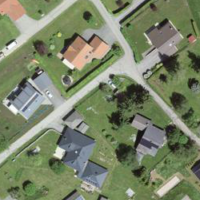
EUNIS habitat code: 55
Species observed at this site:
Cosmos bipinnatus
Viola tricolor
Convolvulus arvensis
Convallaria majalis
Silene dioica